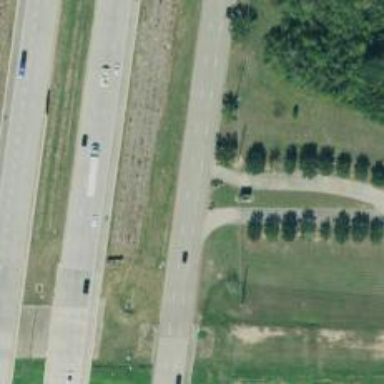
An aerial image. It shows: Secondary road with frontage road.